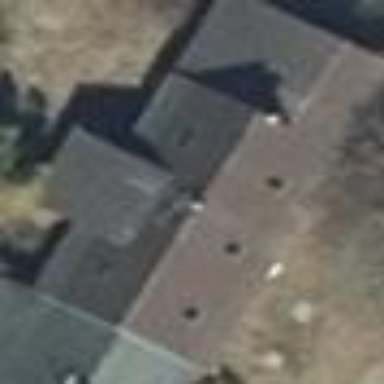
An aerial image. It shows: House with gabled roof oriented along the building.